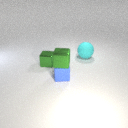
large cyan rubber sphere to the right of small blue rubber cube